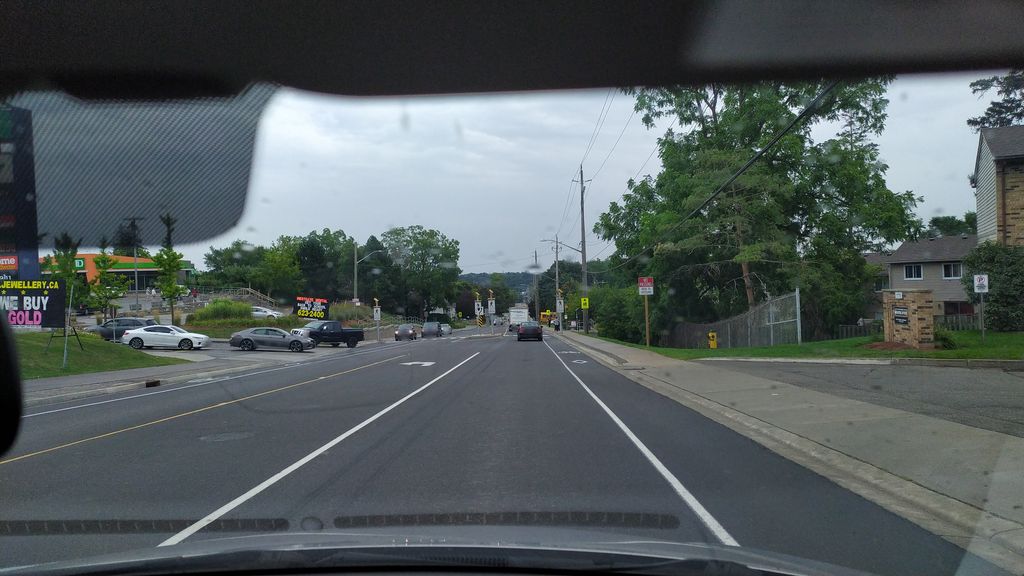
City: kitchener-waterloo